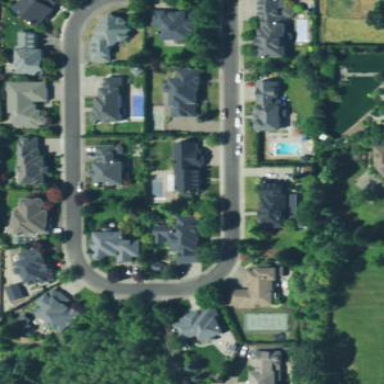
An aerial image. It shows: Residential area in rural setting.